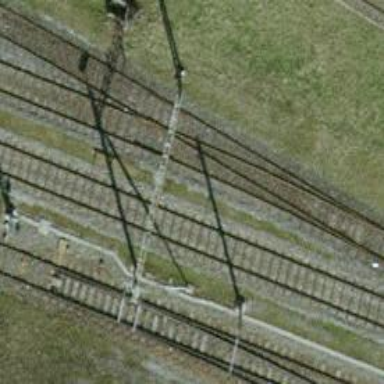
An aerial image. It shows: Siding railway track with electrified contact line.